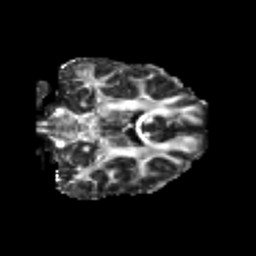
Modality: FA
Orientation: coronal
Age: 24
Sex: male
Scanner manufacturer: siemens
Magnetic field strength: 3 T
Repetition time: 3.5 s
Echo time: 0.113 s